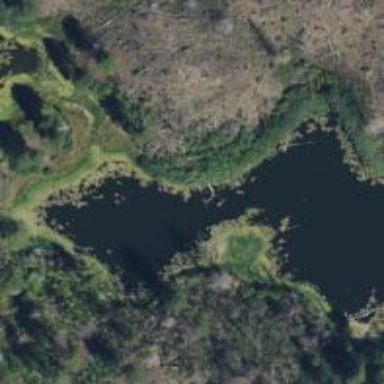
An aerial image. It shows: Serene lake.